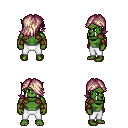
a pixel art fantasy rpg character, male body template, orc, green skin, leather shoulder armor, white pants, white blonde swoop hairstyle, leather bracers, four views (front, back, left, right), 2x2 character sprite sheet, small pixel art, hard edges, no anti-aliasing